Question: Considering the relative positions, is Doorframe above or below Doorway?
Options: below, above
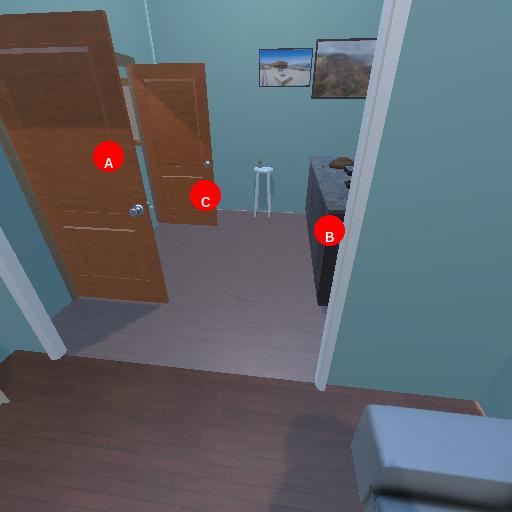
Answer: below